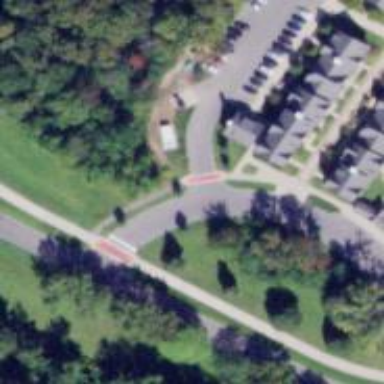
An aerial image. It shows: Marked crossing on footway.